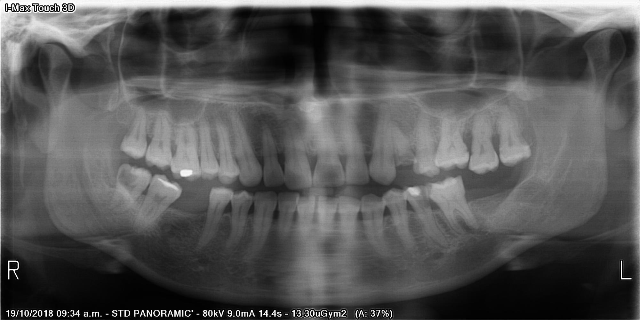
adult